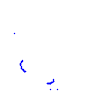
Particle: proton